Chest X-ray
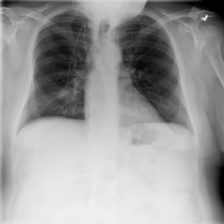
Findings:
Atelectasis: negative
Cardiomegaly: negative
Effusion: negative
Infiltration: negative
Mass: negative
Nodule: negative
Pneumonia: negative
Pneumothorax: negative
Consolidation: positive
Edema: negative
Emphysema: negative
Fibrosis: negative
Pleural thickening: negative
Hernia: negative